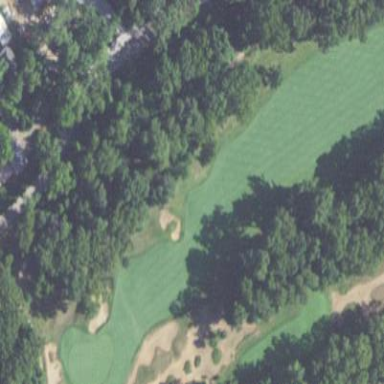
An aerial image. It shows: Grassy area designated as golf fairway.